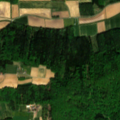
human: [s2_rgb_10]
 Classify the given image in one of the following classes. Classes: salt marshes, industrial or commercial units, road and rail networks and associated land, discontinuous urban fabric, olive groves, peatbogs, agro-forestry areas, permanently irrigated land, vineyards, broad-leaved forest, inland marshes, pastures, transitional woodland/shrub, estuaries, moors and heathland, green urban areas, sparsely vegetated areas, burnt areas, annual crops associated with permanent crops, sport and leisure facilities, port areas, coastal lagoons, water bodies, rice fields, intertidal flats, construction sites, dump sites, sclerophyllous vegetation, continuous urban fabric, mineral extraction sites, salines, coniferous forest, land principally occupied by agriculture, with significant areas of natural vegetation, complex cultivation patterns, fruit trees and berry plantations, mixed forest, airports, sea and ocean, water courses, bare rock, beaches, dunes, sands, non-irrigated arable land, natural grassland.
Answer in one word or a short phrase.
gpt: non-irrigated arable land, land principally occupied by agriculture, with significant areas of natural vegetation, broad-leaved forest, mixed forest